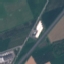
Land use / land cover class: Highway